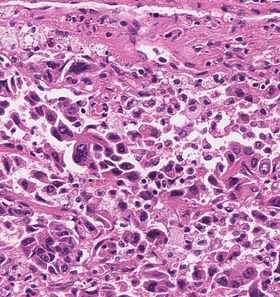
Tumor epithelial tissue: yes
Tumor-associated stroma tissue: yes
Normal tissue: no